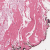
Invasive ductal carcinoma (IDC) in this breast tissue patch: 0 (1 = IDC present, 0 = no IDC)